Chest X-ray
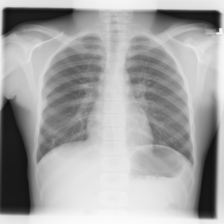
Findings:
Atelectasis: negative
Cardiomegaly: negative
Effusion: negative
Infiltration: negative
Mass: negative
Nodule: negative
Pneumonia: negative
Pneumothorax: negative
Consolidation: negative
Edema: negative
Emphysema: negative
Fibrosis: negative
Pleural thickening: negative
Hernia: negative